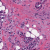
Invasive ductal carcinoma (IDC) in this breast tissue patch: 1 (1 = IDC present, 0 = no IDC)